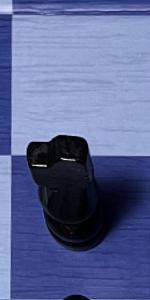
Label: Knight_Black